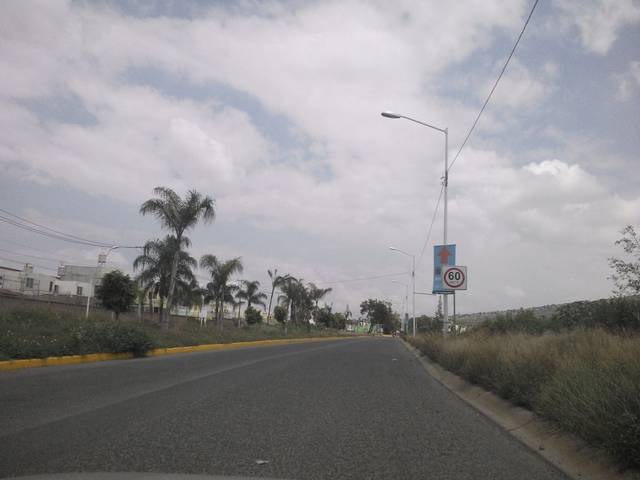
Region: Mexico
Coordinates: 20.577, -103.388